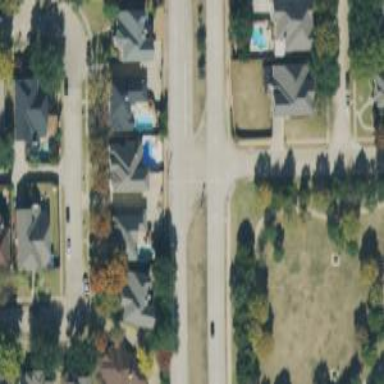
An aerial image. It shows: Secondary road.